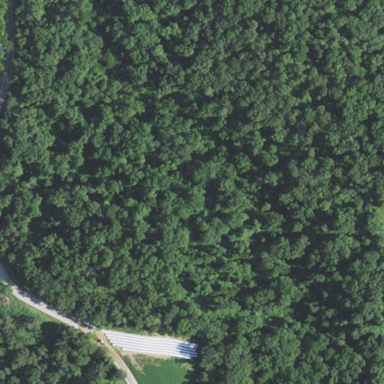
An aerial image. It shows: Deciduous woodland area.